Field crop: maize
Growth stage: 2
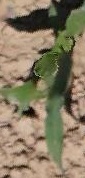
Species: maize